Field crop: maize
Growth stage: 2
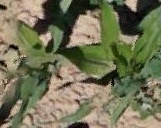
Species: maize